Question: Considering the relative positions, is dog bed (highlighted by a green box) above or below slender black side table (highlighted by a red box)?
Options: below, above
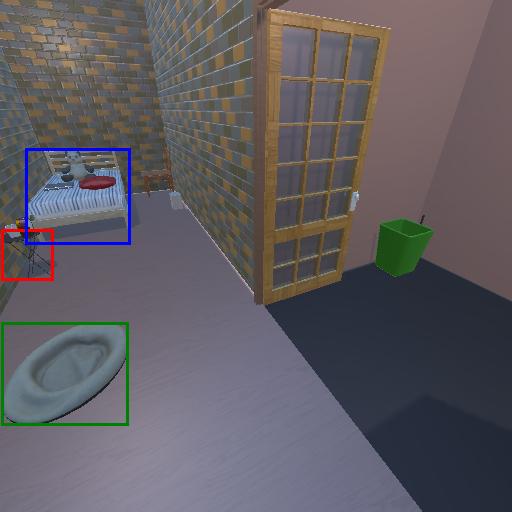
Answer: below